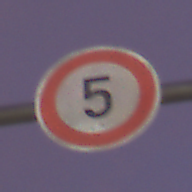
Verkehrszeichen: Geschwindigkeit5
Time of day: SunriseSunset
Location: Outdoor (Urban)
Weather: PartlyCloudy
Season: NotSpecified
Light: Artificial